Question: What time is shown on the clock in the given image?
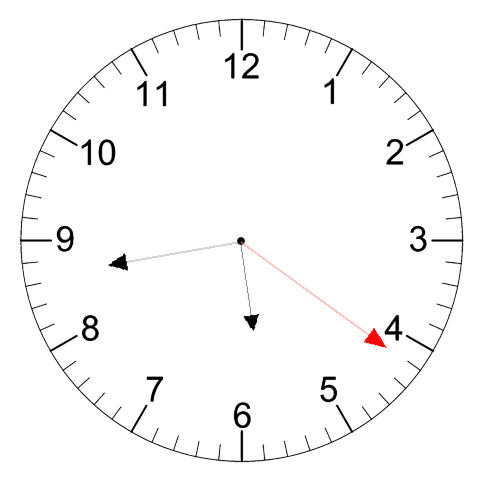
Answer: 05:43:21